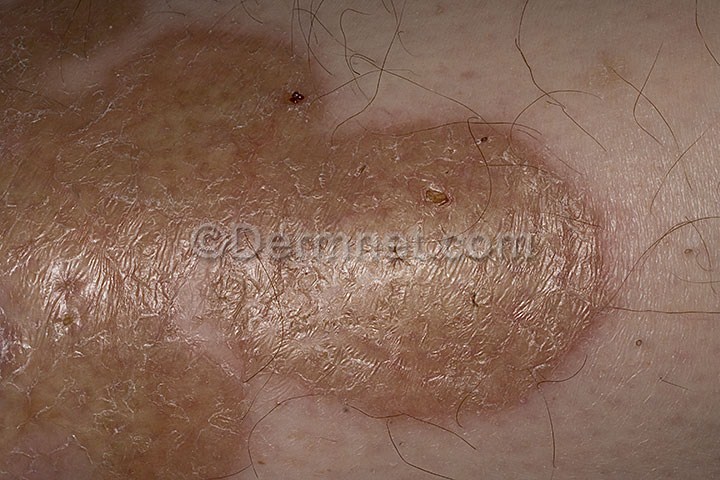
Disease: Systemic Disease